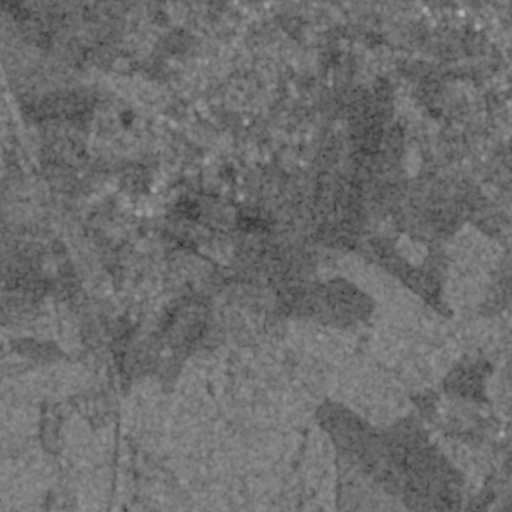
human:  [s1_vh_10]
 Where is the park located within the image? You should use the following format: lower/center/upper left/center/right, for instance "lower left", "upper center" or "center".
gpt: The park is located in the upper left of the image.
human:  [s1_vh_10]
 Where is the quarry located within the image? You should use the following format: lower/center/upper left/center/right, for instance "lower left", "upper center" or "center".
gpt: The quarry is located in the lower right of the image.
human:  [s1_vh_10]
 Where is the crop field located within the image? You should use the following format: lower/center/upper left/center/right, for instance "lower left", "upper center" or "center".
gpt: There is no crop field in the image.

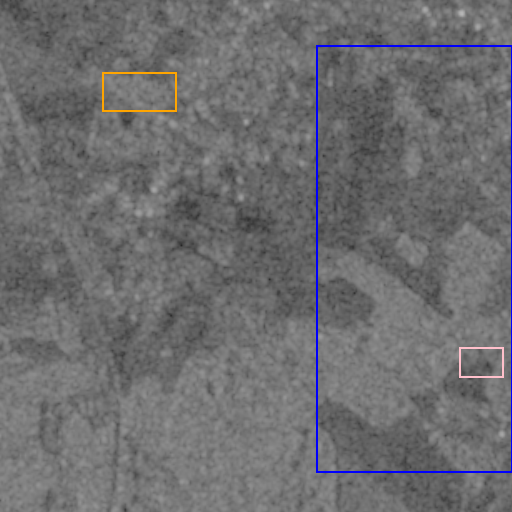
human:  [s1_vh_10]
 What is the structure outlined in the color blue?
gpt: The structure outlined in blue is a crop field.
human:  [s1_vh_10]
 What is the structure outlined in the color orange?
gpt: The structure outlined in orange is a park.
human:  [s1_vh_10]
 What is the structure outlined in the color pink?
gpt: The structure outlined in pink is a quarry.
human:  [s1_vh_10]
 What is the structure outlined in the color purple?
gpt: There is no purple outline.